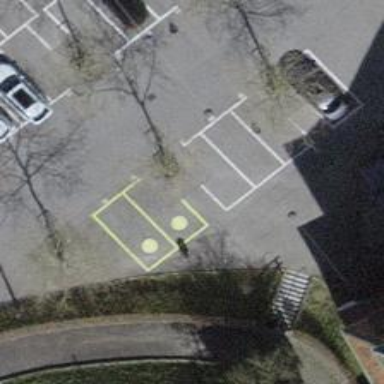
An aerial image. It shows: Charging station.